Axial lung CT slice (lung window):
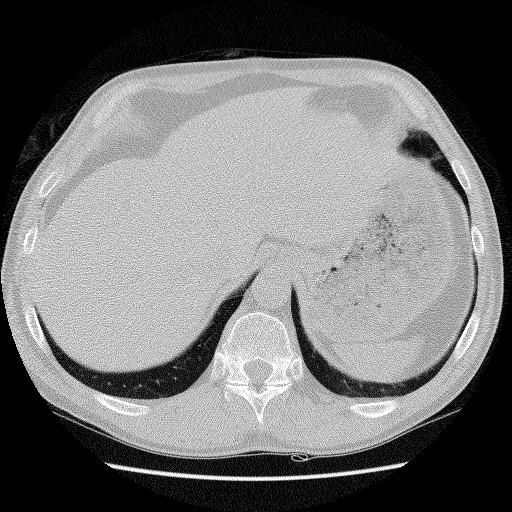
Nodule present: no